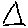
Label: triangle